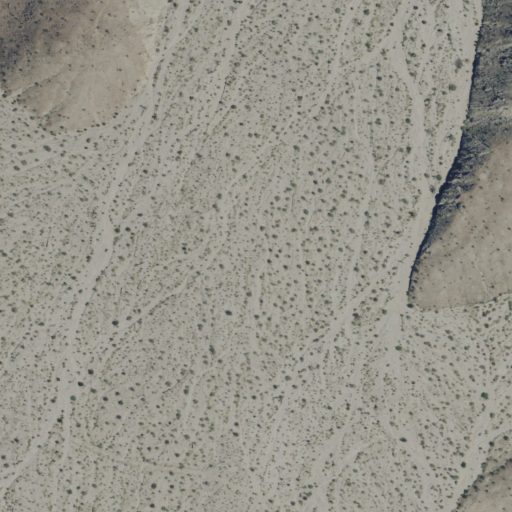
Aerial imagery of valley in California named Pushawalla Canyon containing shrub and barren land